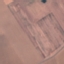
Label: AnnualCrop